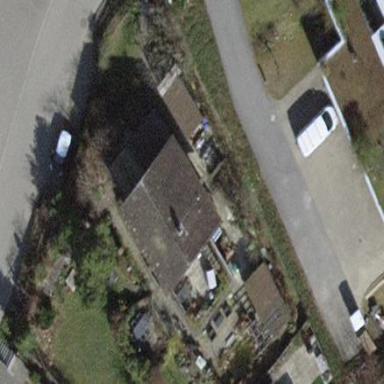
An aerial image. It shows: Detached building.